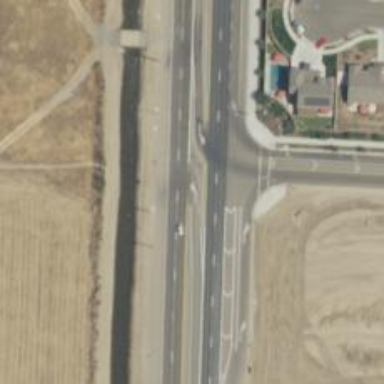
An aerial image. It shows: Primary link highway.